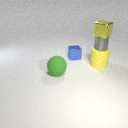
large green rubber sphere in front of large yellow rubber cylinder